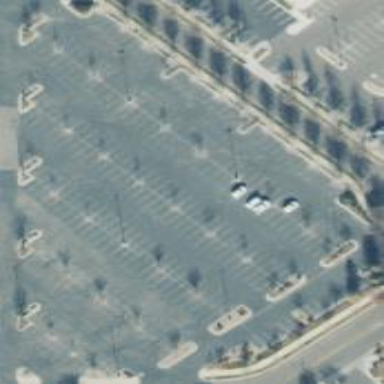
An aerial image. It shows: Parking area.